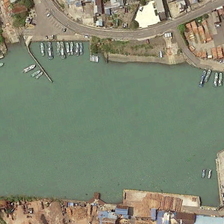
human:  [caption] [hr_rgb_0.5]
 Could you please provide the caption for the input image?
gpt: some boats are in a port near many buildings .

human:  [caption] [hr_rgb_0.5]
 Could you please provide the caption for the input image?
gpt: some boats are in a port near many buildings .

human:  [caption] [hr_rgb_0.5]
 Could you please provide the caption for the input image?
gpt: some boats are in a port near many buildings .

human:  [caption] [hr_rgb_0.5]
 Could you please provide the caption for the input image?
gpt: some boats are in a port near many buildings .

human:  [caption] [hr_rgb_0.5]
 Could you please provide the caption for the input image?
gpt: some boats are in a port near many buildings .